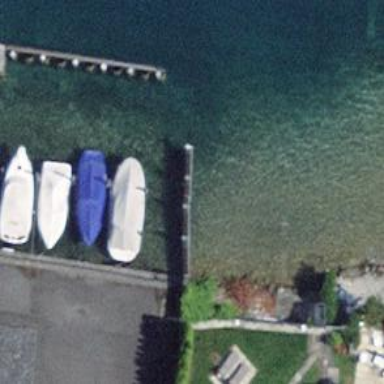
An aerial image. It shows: Man-made pier.